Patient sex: F
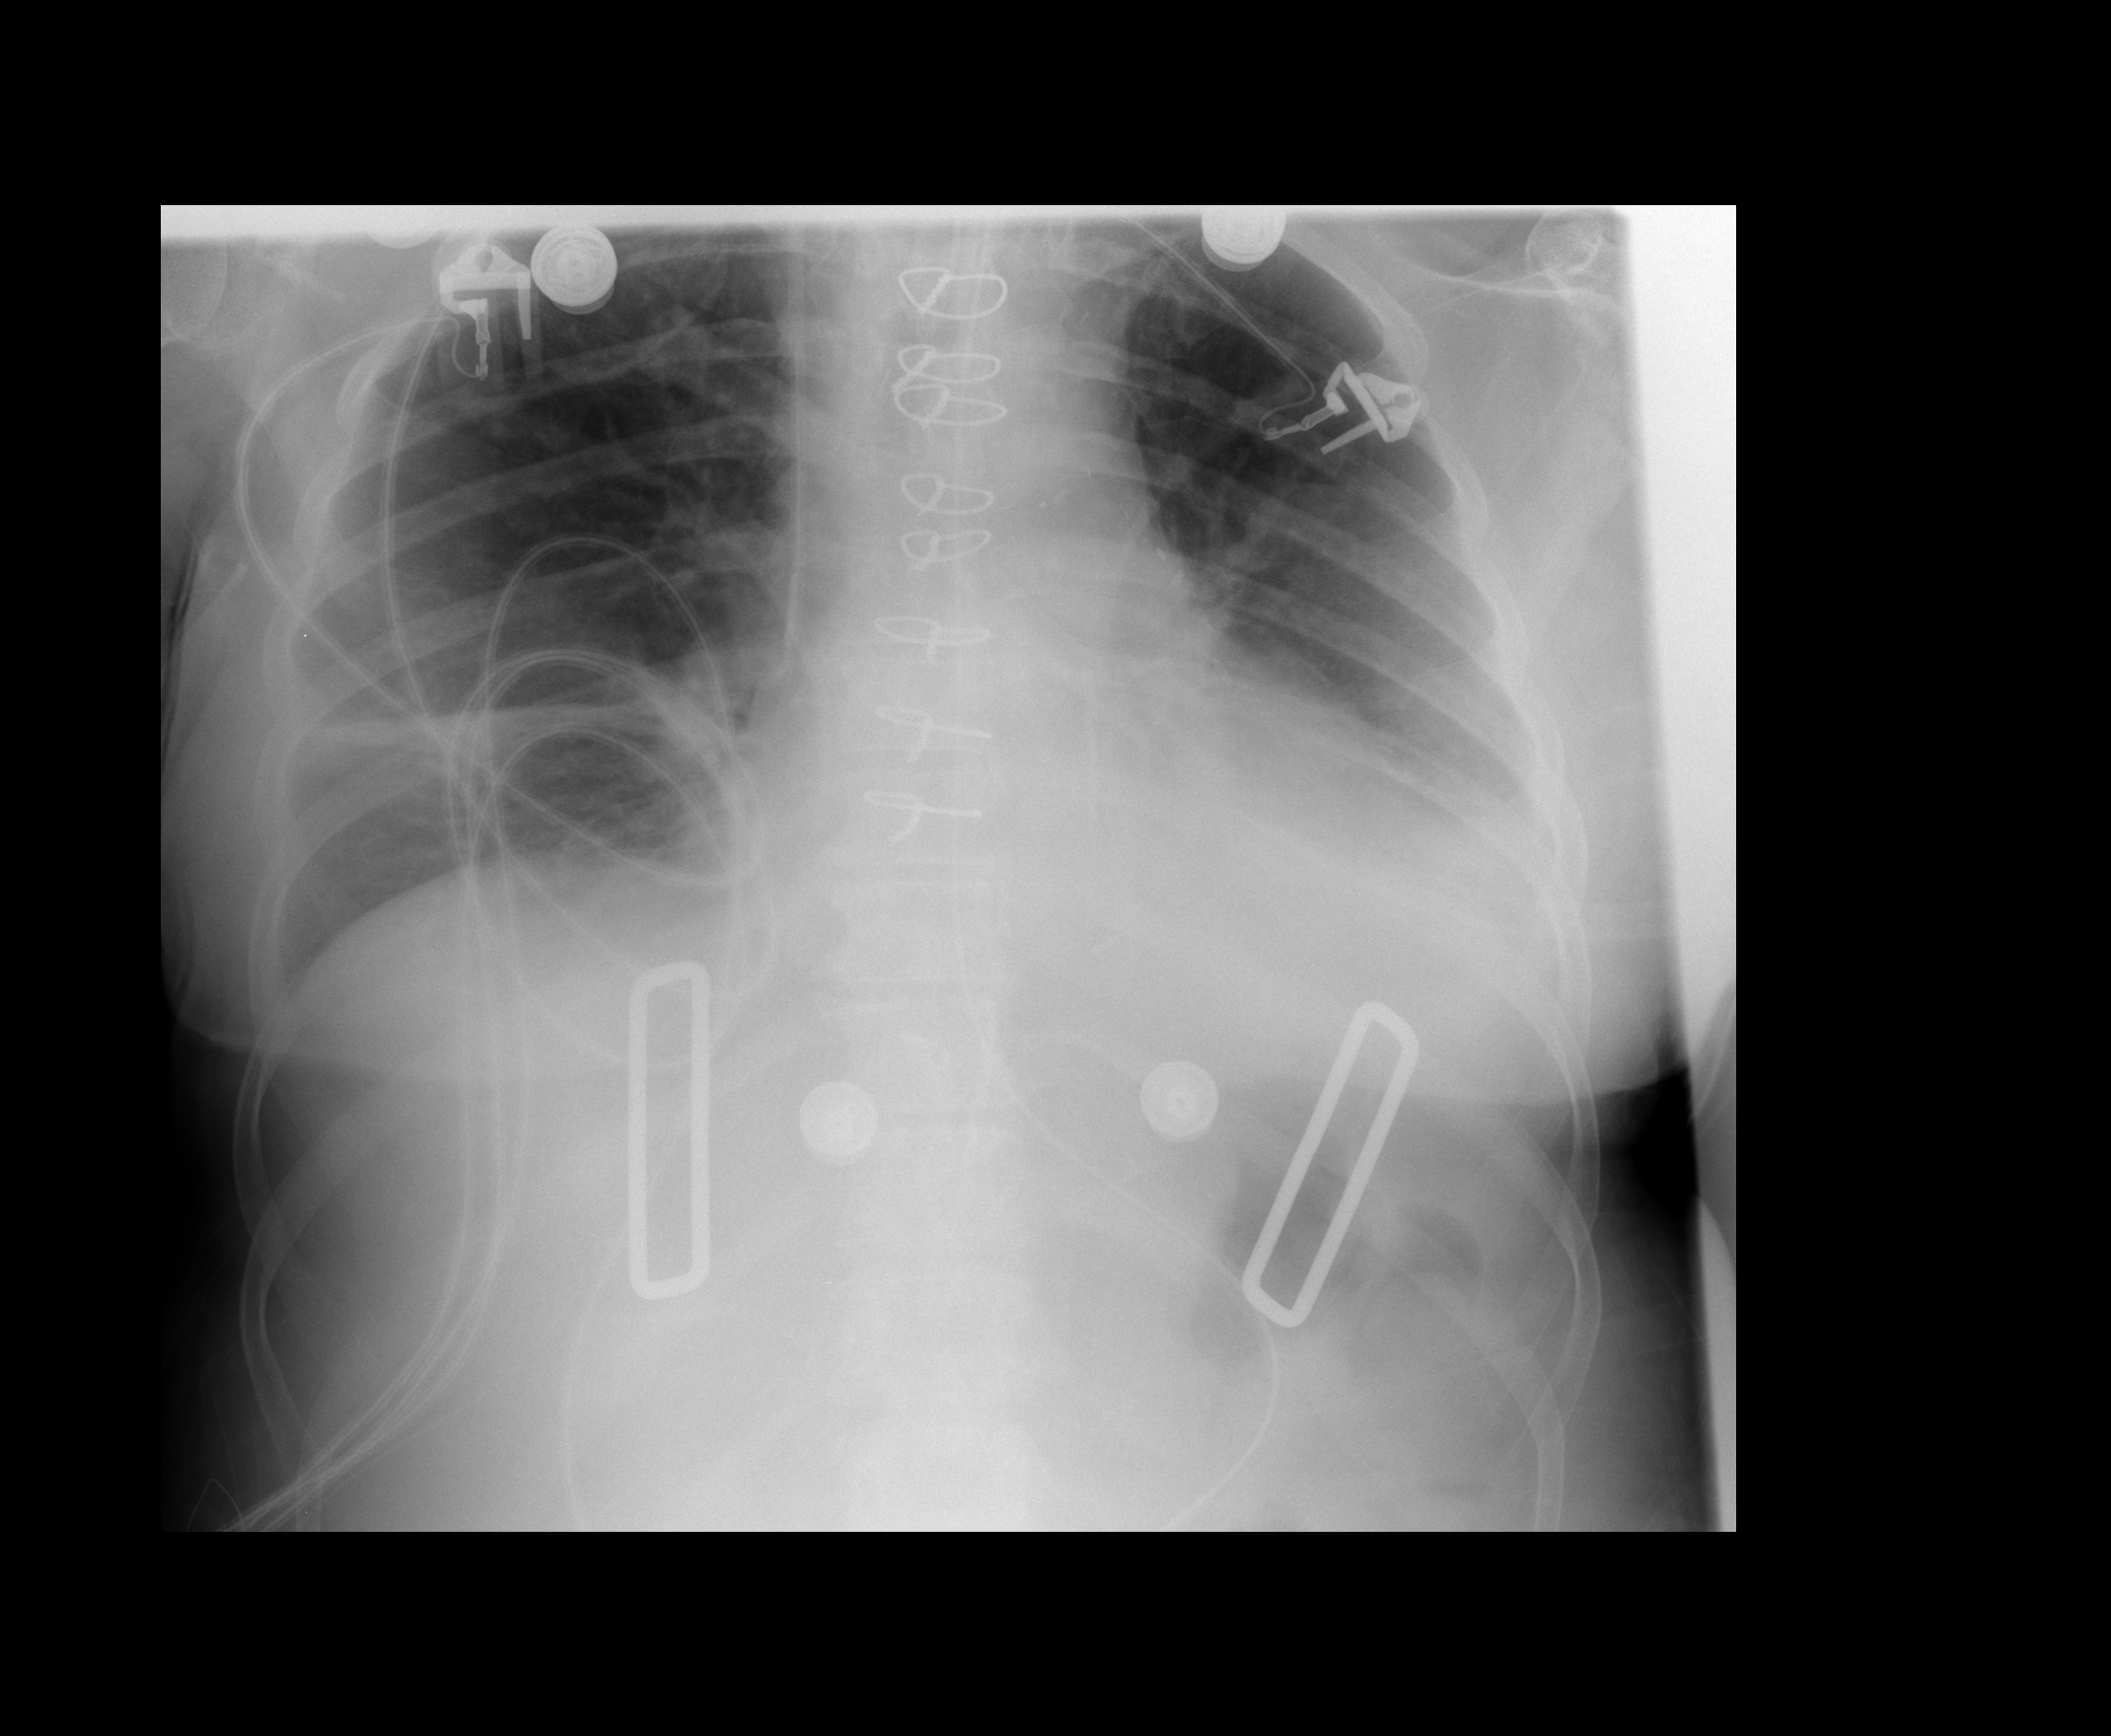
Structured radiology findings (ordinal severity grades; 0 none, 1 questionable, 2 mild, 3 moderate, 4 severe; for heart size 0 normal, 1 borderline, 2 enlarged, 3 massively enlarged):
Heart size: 0
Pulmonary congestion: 0
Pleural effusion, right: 0
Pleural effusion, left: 2
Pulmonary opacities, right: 0
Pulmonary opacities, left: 0
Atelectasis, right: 2
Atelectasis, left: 2